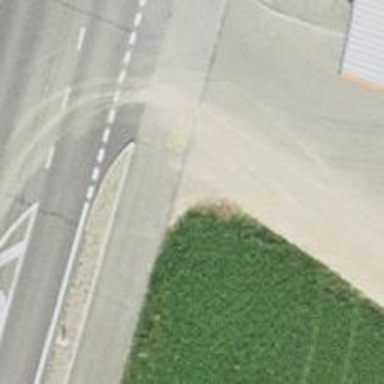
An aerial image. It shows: Gravel track with grade2 quality.